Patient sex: F
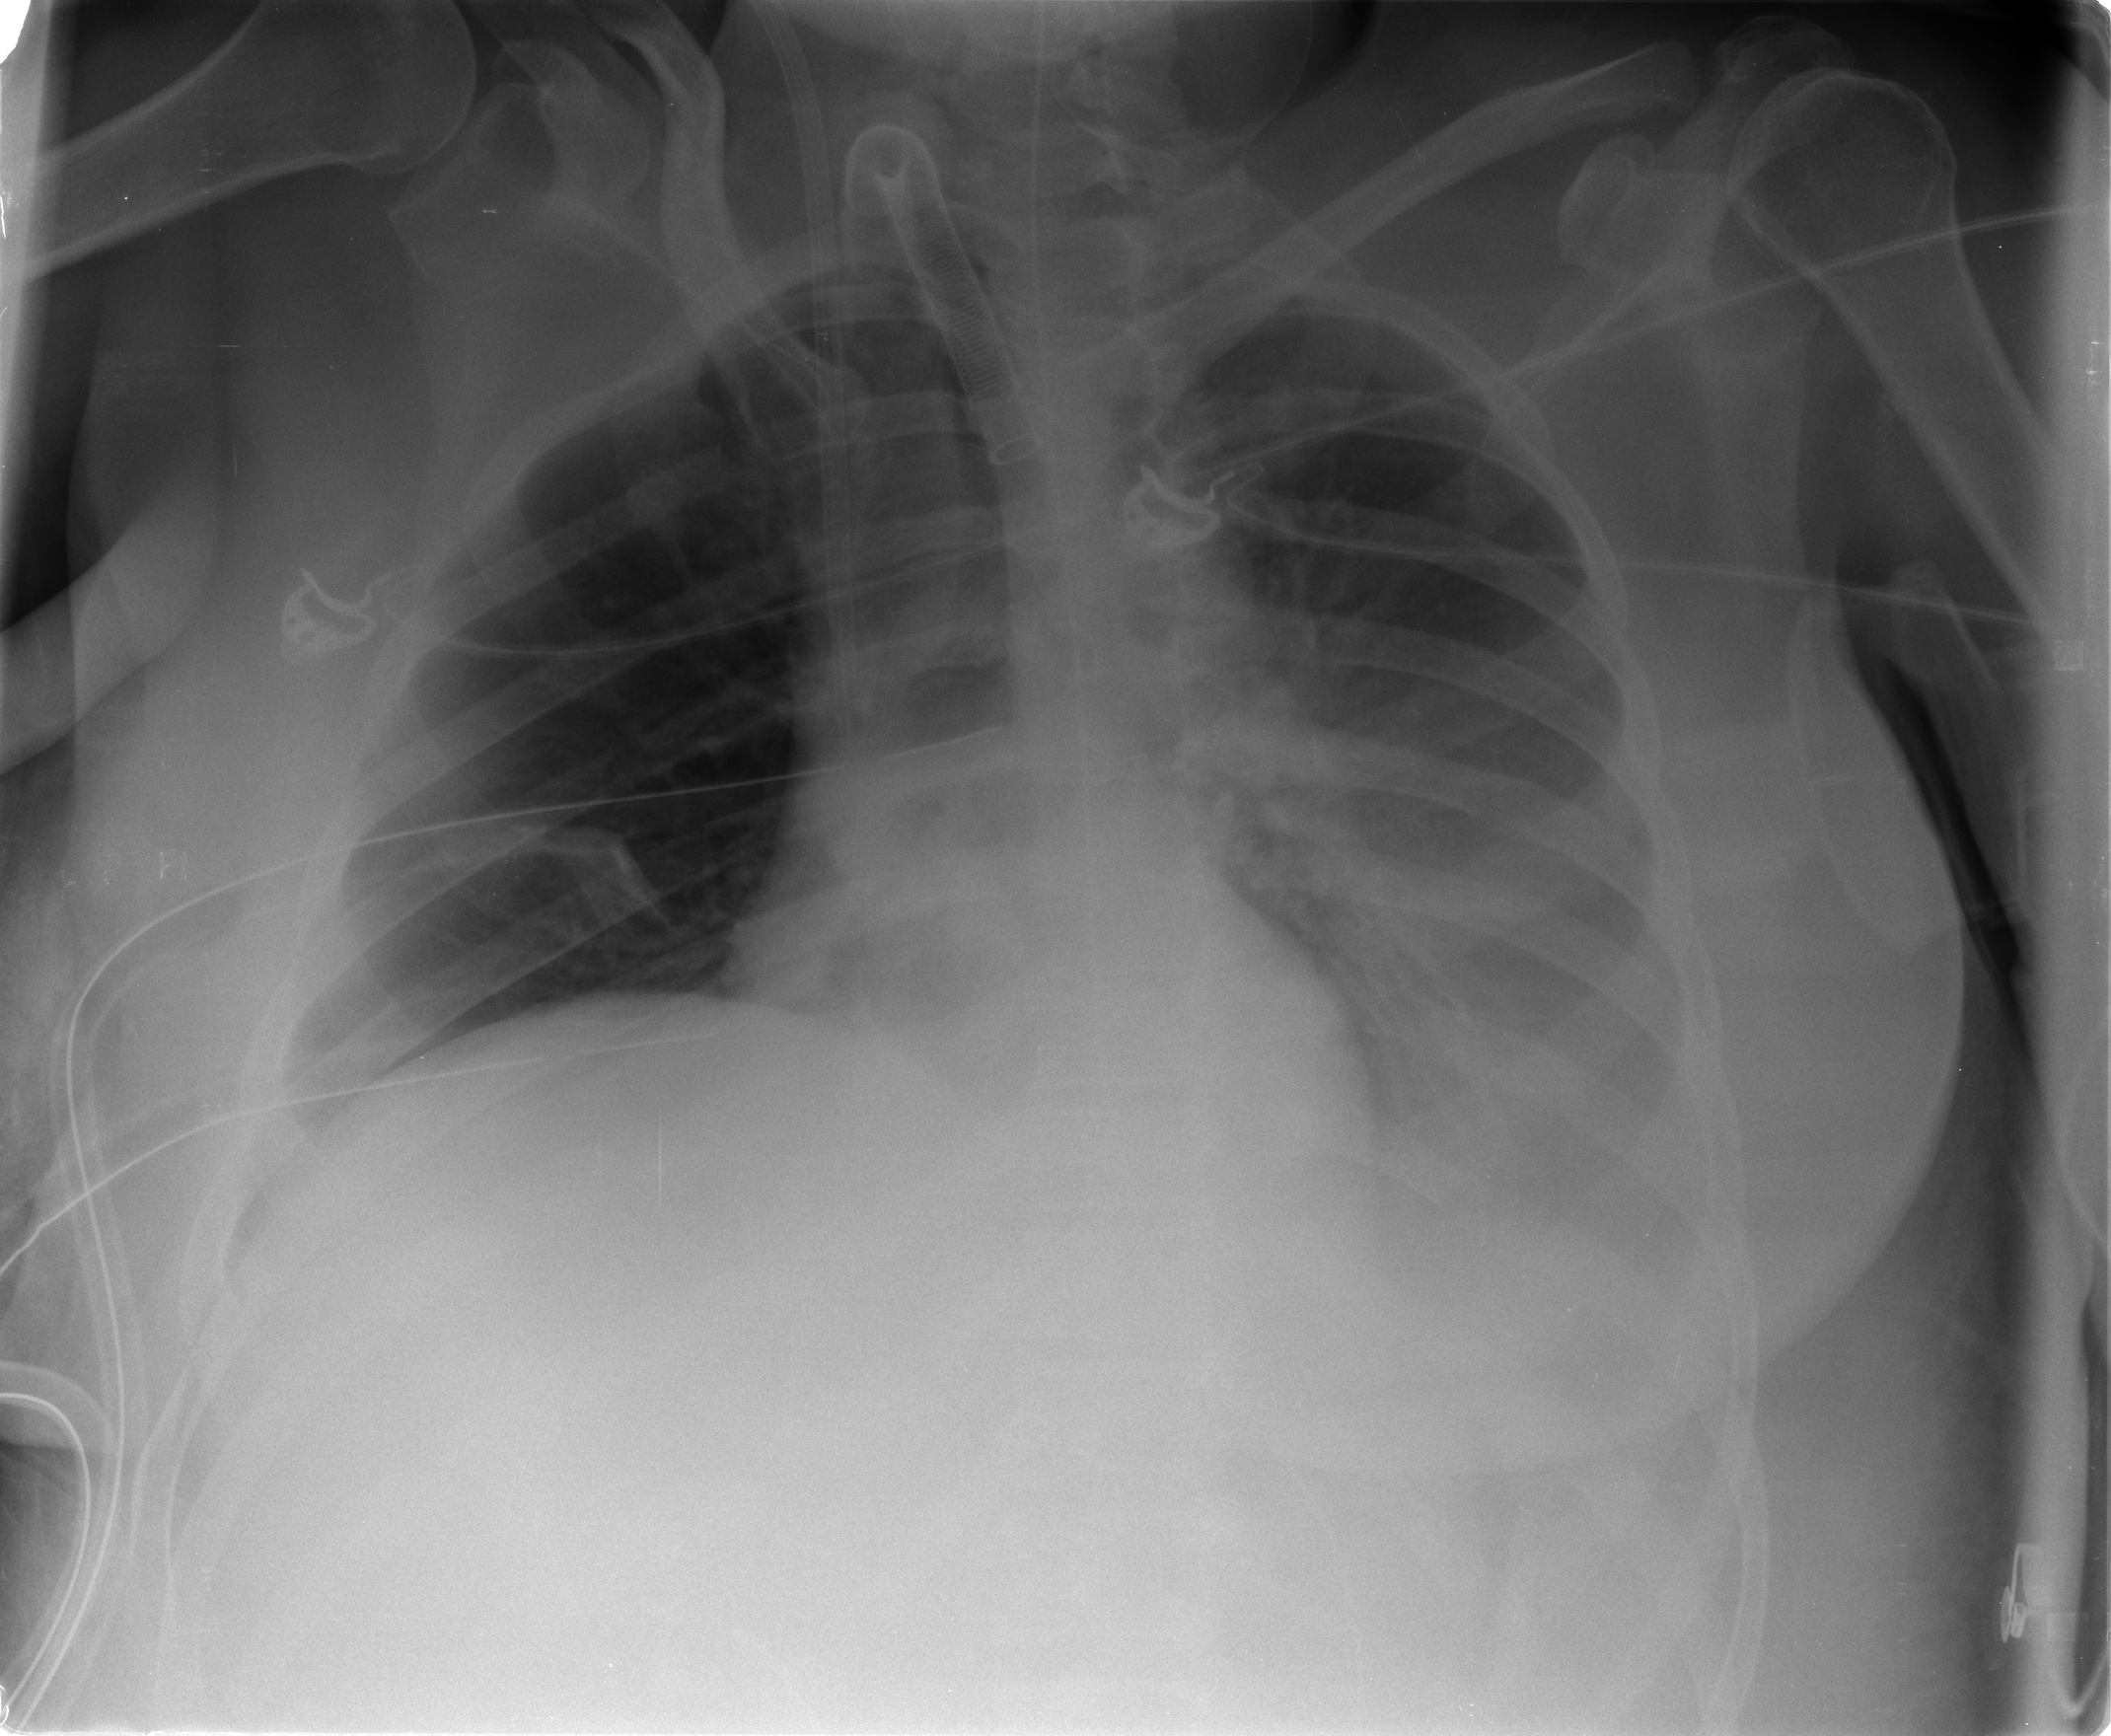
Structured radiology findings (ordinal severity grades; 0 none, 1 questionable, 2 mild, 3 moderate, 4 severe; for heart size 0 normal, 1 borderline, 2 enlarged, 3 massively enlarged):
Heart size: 0
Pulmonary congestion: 2
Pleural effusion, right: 0
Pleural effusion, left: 3
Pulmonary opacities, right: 0
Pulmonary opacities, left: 2
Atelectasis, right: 2
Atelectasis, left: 2